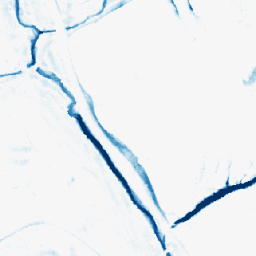
Category: morphological
Decomposition family: morphological_rect
Decomposition parameters: operation: closing
width: 10
height: 10
Upsampling method: area
Upsampling parameters: scale: 4
Upsampling scale: 4